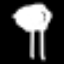
Label: mushroom